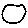
Label: circle